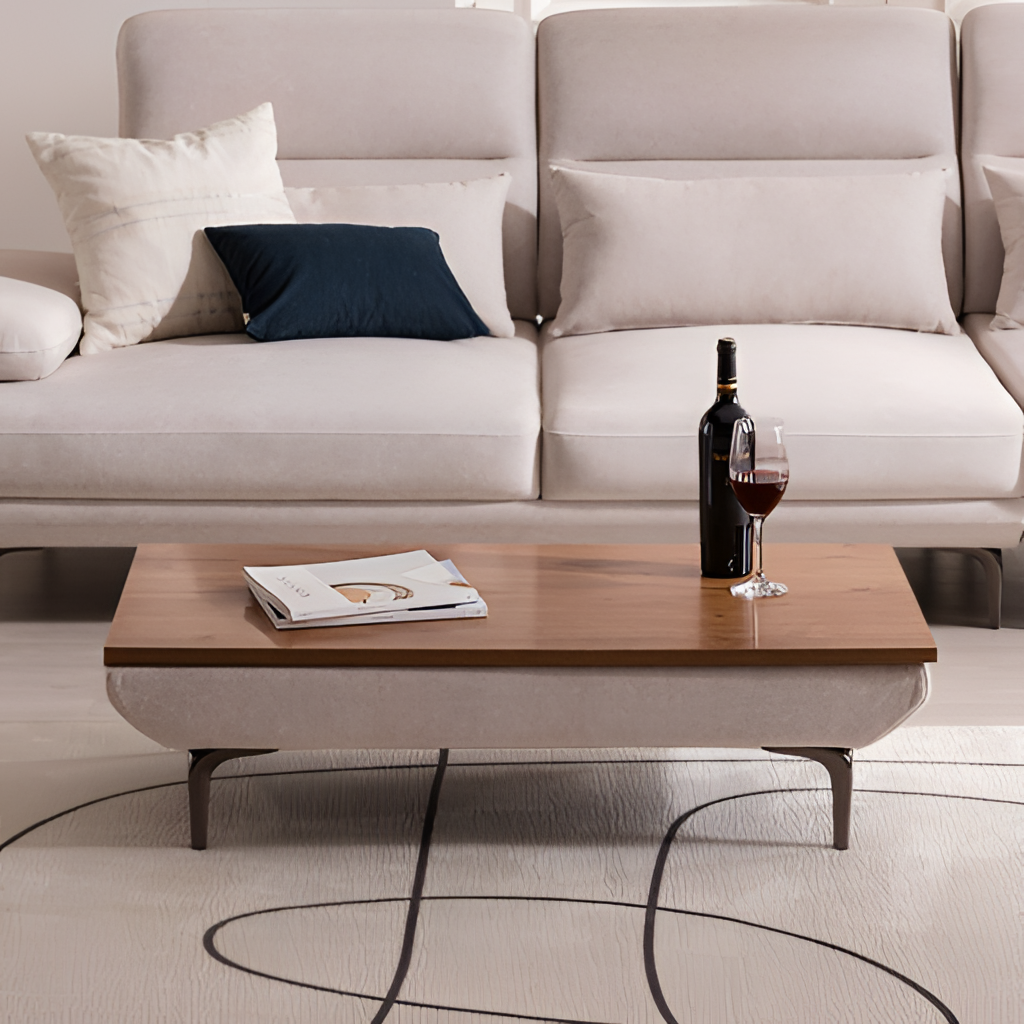
living room, beige leather sofa, beige wood flooring, with plank pattern, wallpaper, modern